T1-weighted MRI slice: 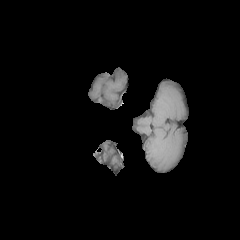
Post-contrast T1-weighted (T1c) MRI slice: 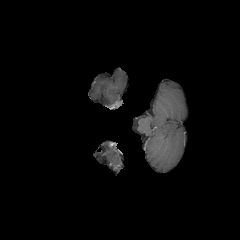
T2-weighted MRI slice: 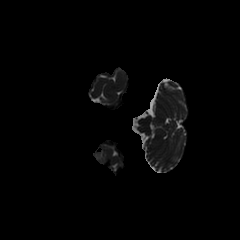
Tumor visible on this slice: no